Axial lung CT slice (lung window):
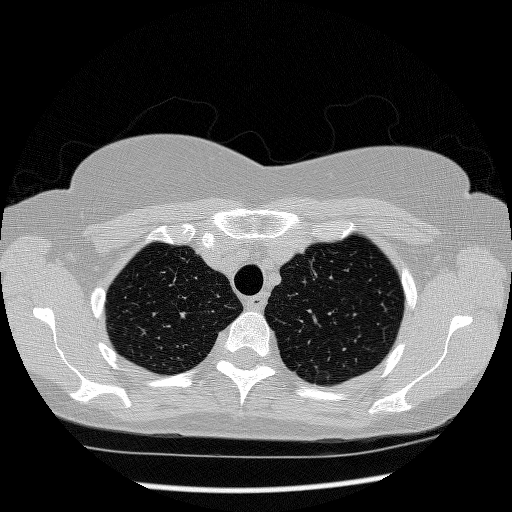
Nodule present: no